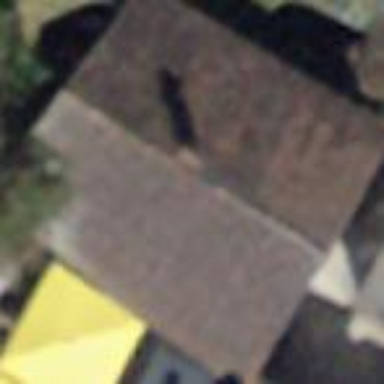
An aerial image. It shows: Hostel building.